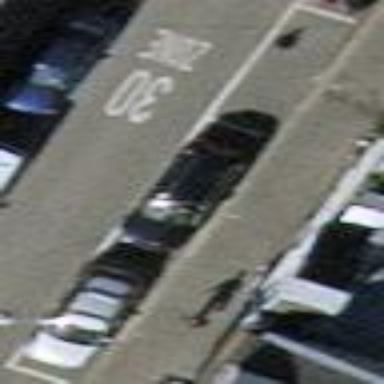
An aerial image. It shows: Parking lane for vehicles.